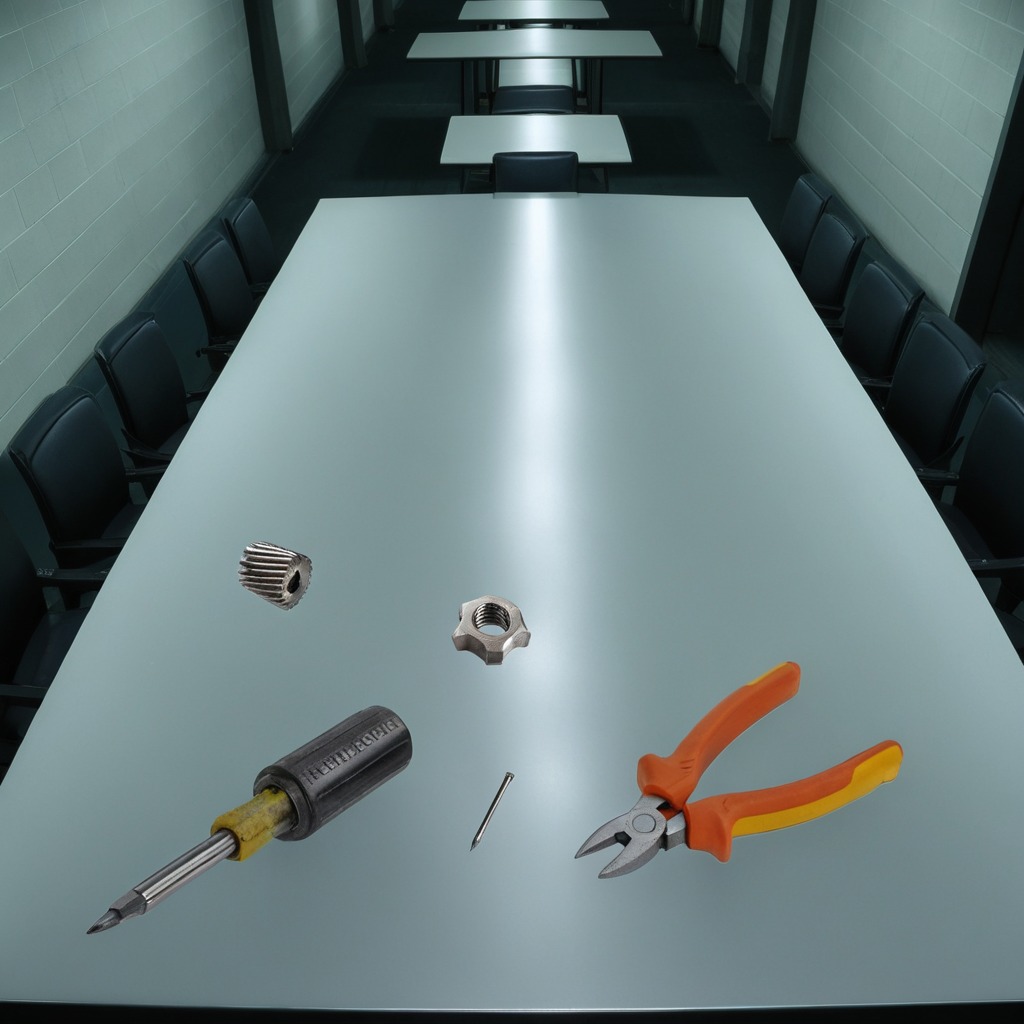
A gear with teeth, pliers, screwdriver, and metal nut are lying on the table.